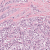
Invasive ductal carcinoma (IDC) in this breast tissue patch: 1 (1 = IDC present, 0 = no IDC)